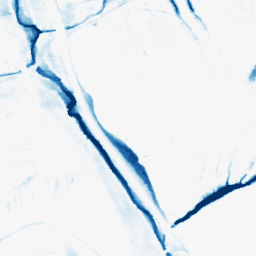
Category: morphological
Decomposition family: morphological_ellipse
Decomposition parameters: operation: closing
width: 10
height: 30
Upsampling method: sinc_hamming
Upsampling parameters: scale: 2
kernel_size: 16
Upsampling scale: 2